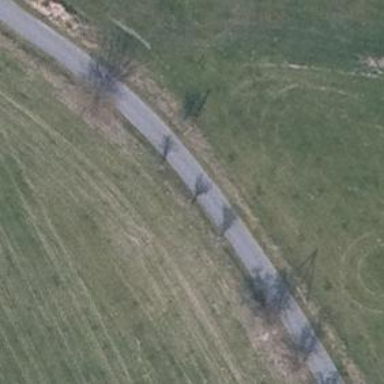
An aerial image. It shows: Unclassified road with asphalt surface.